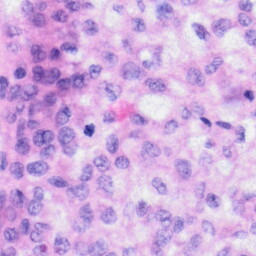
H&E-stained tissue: Liver